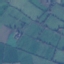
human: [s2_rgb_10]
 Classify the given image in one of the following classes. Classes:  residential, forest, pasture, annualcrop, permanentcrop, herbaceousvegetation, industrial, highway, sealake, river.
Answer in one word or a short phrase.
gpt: Pasture